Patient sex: M
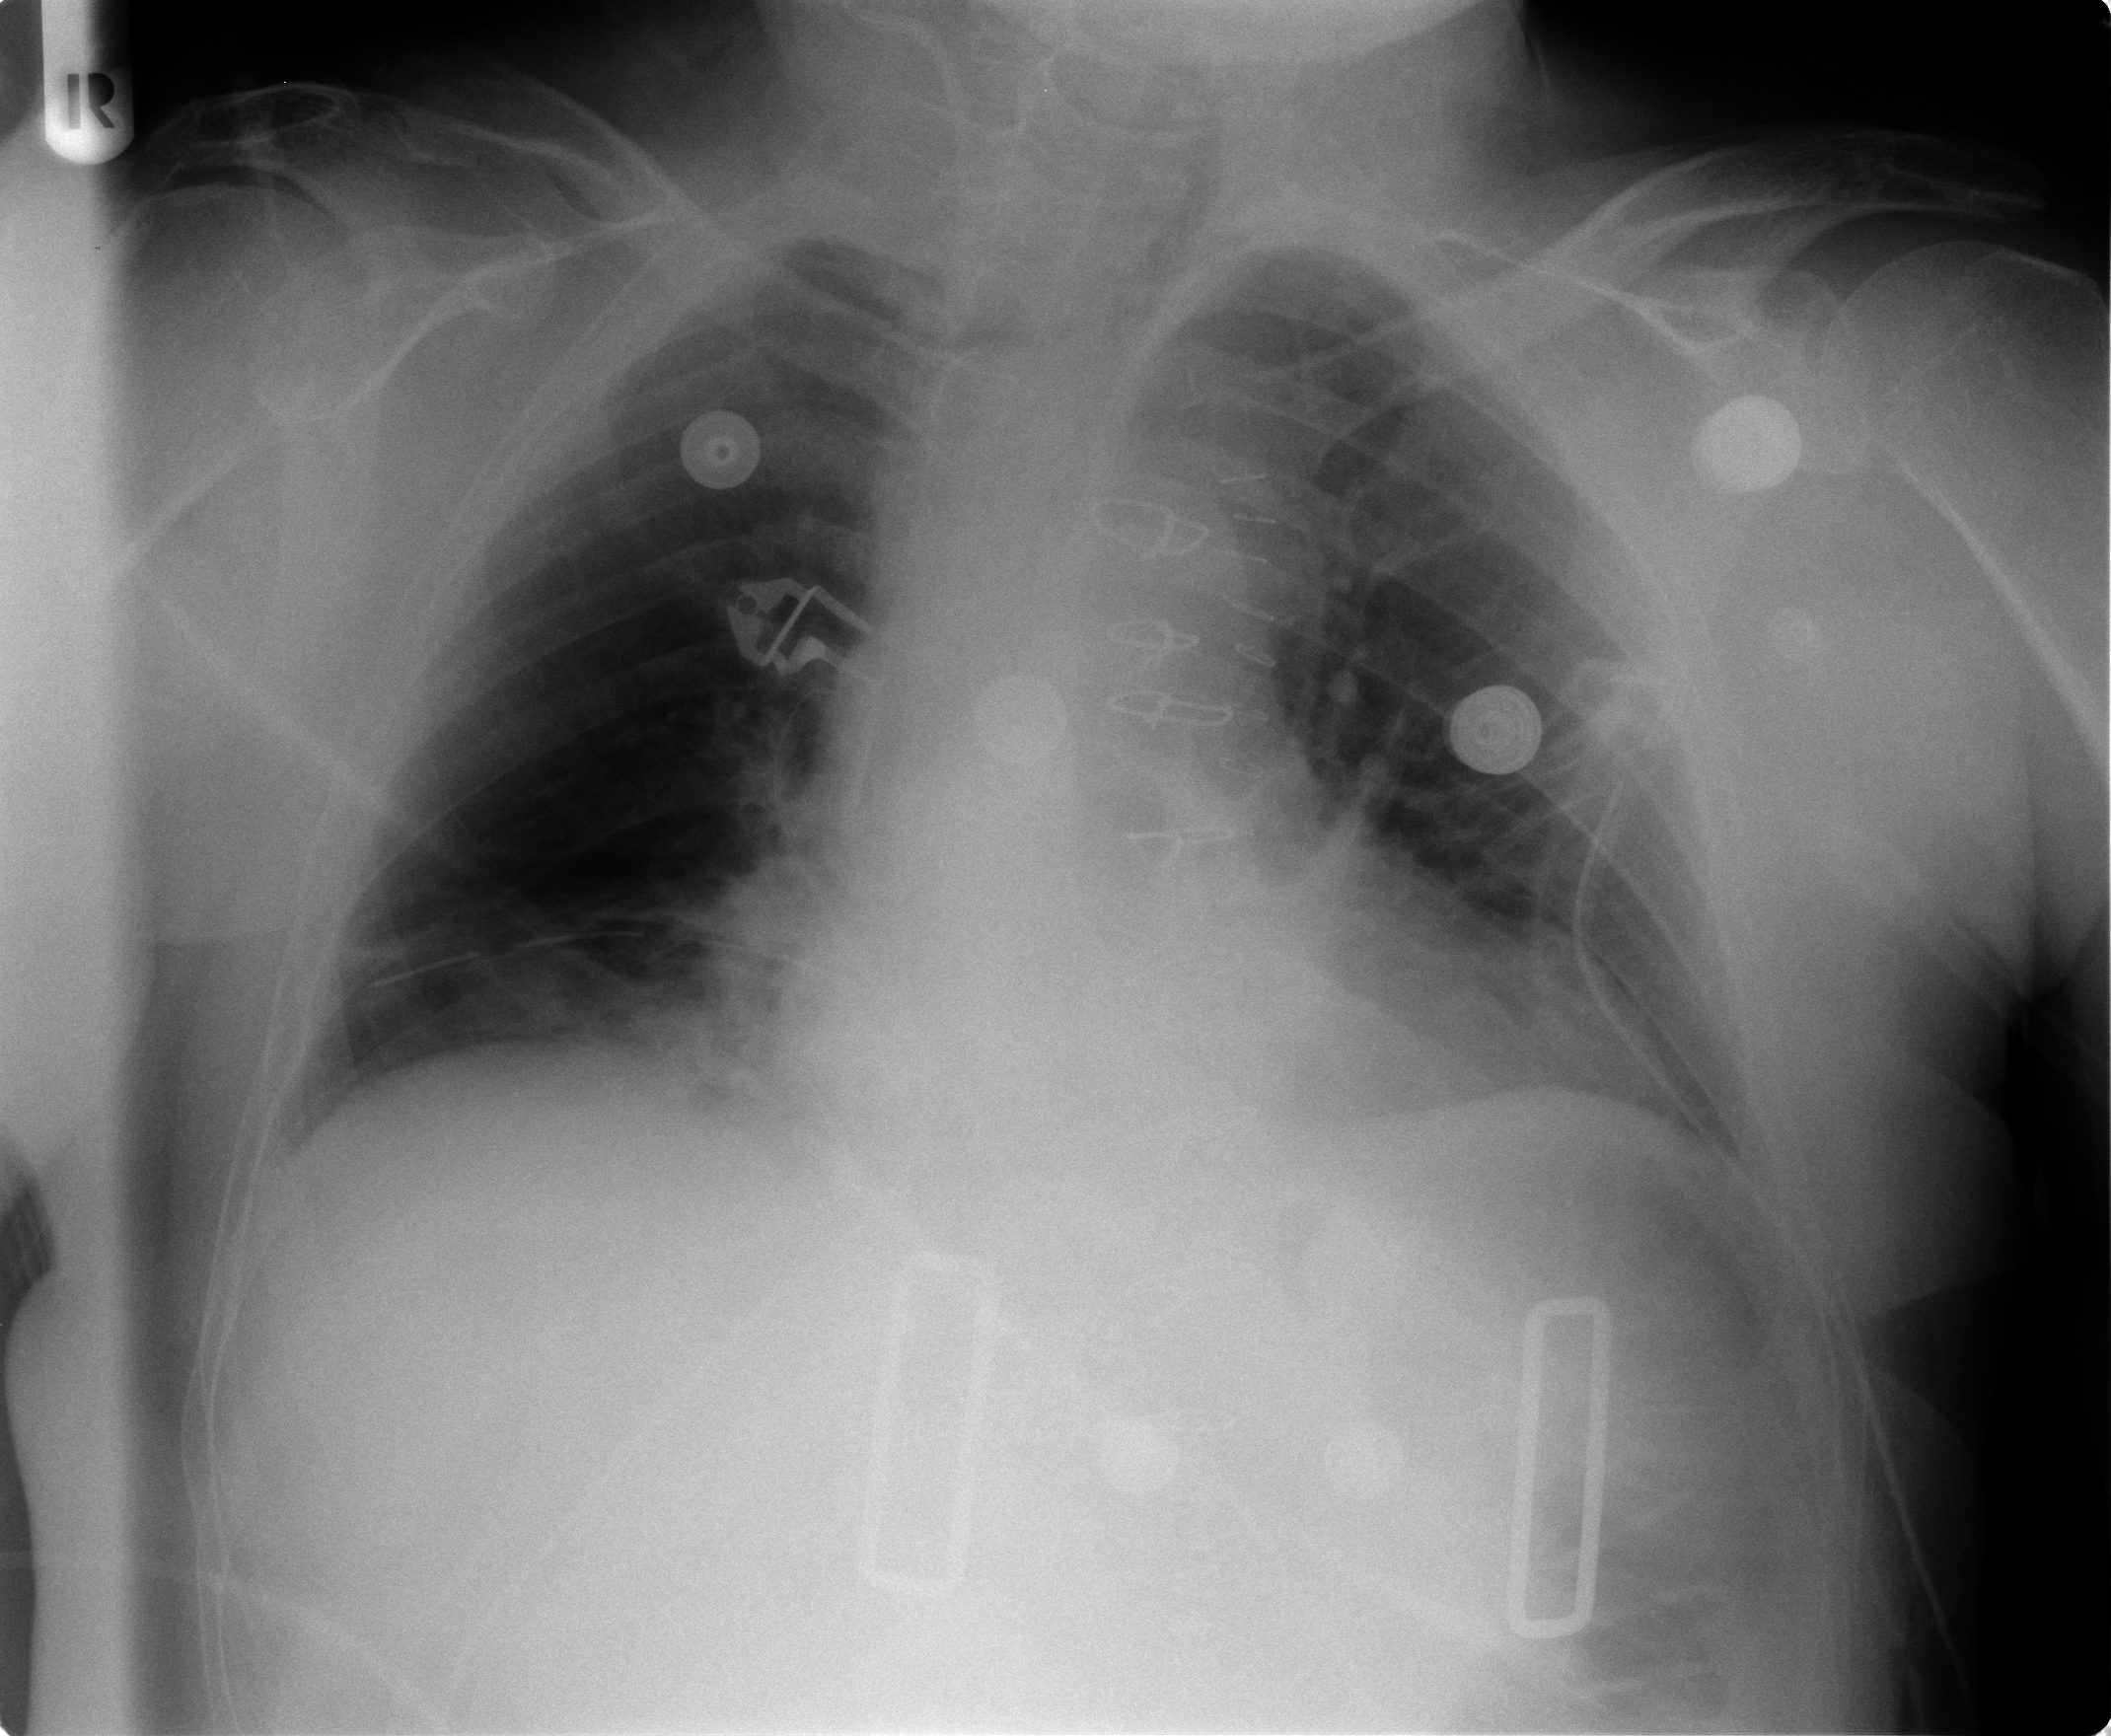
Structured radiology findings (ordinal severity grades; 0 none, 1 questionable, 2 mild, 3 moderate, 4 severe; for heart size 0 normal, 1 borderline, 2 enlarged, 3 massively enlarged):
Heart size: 1
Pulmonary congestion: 2
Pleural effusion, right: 0
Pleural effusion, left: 1
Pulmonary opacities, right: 1
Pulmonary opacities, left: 0
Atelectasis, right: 2
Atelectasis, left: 2